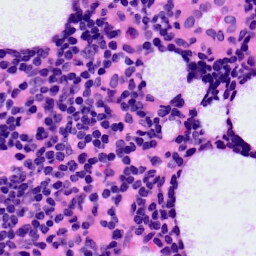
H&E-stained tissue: LymphNode